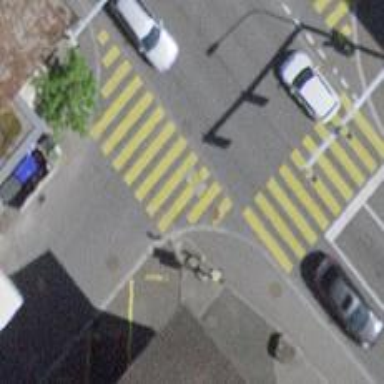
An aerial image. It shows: Zebra crossing controlled by traffic signals with zebra markings.